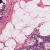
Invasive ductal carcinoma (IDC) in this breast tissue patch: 0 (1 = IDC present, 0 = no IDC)